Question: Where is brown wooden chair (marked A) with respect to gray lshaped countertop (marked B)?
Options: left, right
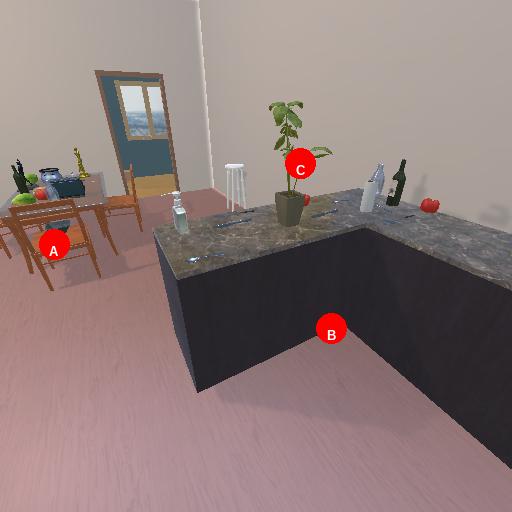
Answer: left